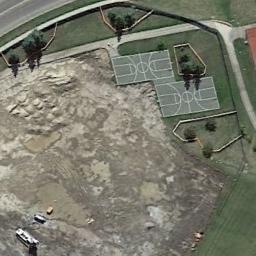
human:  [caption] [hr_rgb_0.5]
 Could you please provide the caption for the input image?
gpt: Two basketball courts and some trees are next to the bare concrete .

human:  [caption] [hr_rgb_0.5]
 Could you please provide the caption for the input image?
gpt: Two basketball courts on the vacant lot and some trees beside .

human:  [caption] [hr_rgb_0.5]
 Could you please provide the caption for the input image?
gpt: There are two small pure green basketball courts .

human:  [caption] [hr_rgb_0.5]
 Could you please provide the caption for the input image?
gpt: There are two basketball courts next to an open place .

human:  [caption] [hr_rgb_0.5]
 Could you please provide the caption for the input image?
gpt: A large vacant lot is next to two basketball courts .